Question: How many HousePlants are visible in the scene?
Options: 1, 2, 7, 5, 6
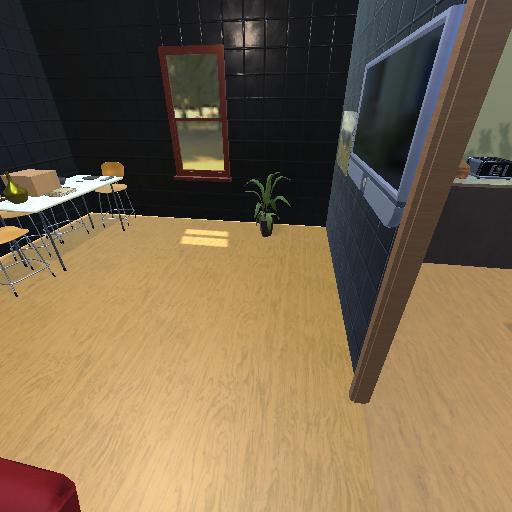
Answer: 1